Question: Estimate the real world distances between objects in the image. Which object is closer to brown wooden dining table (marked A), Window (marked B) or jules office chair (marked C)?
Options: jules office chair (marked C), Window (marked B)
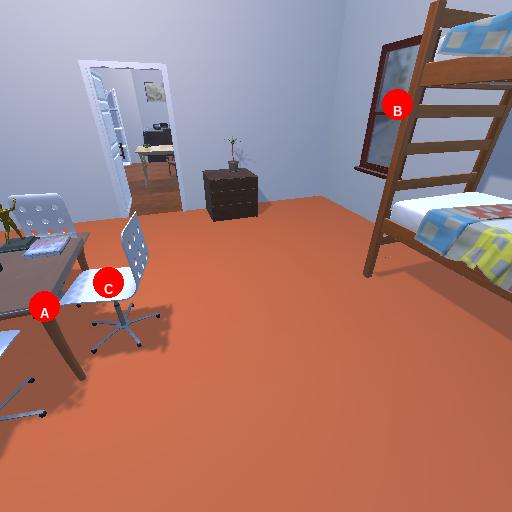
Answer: jules office chair (marked C)